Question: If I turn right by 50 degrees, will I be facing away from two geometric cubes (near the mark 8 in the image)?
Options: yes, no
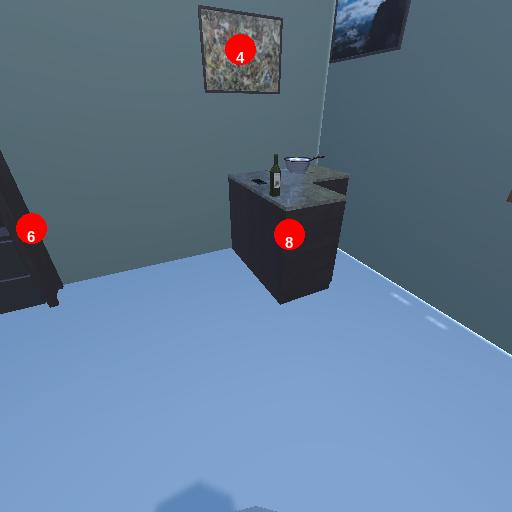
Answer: yes